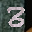
Label: 3